Question: I'm developing a websites using Paper/Core Elements with HTML Import of <URL>. As subjested in some post about Polymer and Polyfill, I have imported 'webcomponents.js' that matches to 'platform.js'. That solved my problem partially, only for Mozilla Firefox and Internet Explorer. On Safari its not still working.
I'd like to avoid to change framework, because polymer seems to be the best.

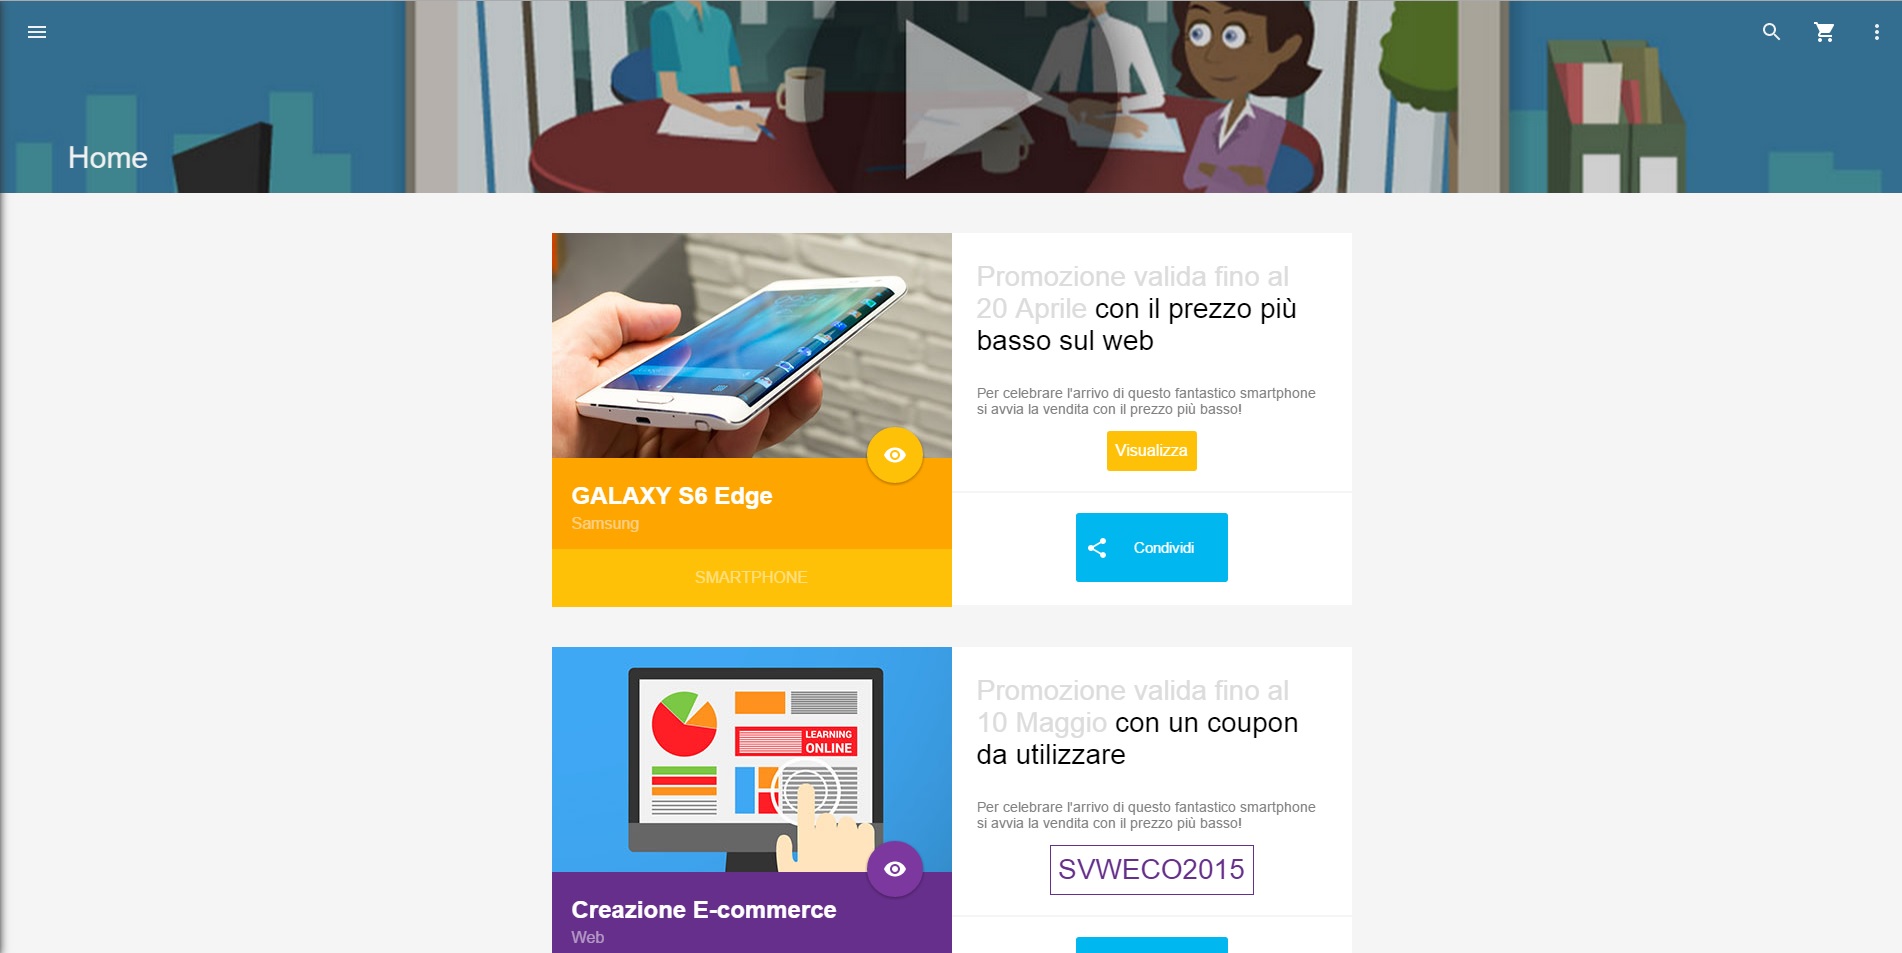
Answer: I may be wrong, but I dont think Safari is supported. Here:
<URL>
Safari doesn't support HTML imports at the time.